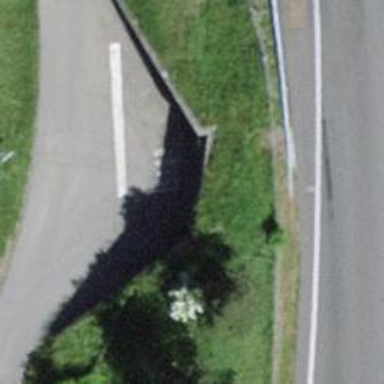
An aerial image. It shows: Unclassified road with asphalt surface going through tunnel.